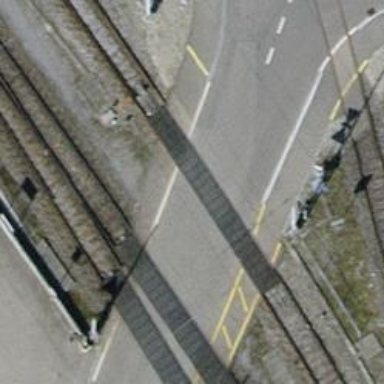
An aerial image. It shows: Level crossing with double half barrier.